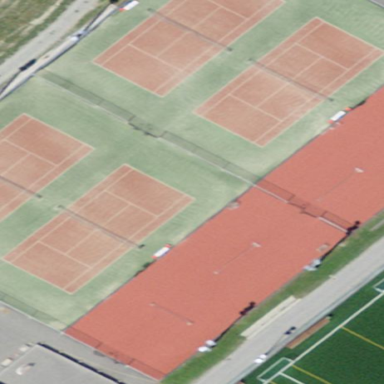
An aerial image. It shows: Sports pitch suitable for tennis and ice skating activities.